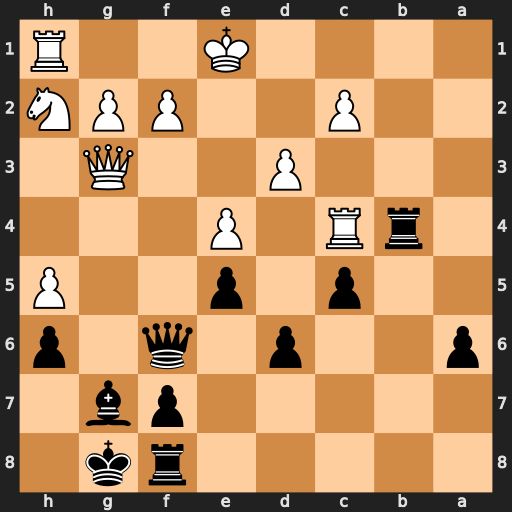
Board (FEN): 5rk1/5pb1/p2p1q1p/2p1p2P/1rR1P3/3P2Q1/2P2PPN/4K2R
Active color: b
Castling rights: K
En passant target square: -
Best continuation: Rb1+ Kd2 Rxh1